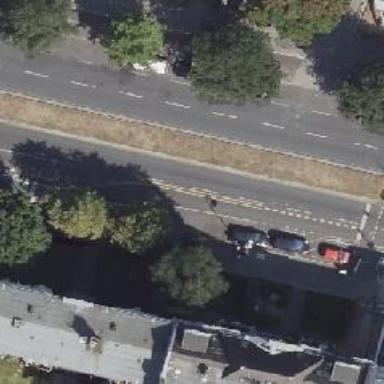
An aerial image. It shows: Green asphalt cycleway lane.